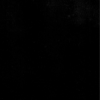
Label: dusty